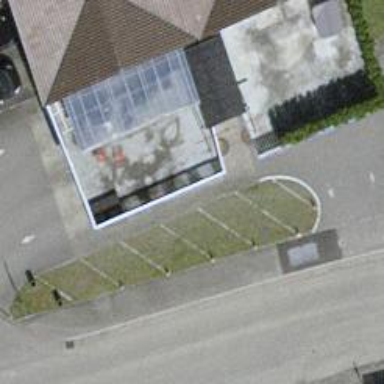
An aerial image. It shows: Fuel station.